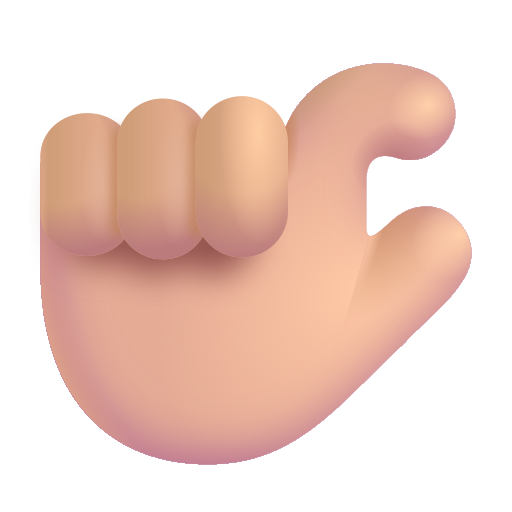
pinching hand color  light